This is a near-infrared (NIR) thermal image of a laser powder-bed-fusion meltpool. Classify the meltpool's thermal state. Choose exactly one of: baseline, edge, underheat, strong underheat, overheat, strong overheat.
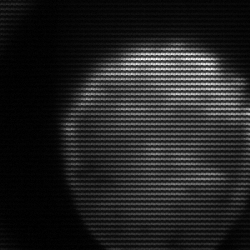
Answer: edge